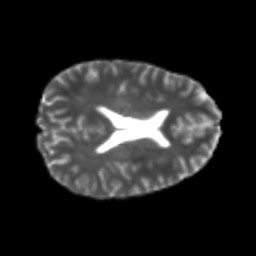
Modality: T2w
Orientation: axial
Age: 20
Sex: male
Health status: healthy
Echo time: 0.074 s